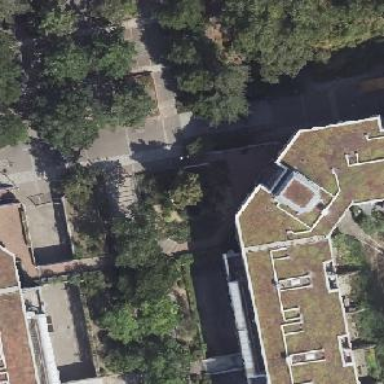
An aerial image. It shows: Service building with flat roof made of plants.